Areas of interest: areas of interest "Linyi Dahua Automobile Sales and Service Limited Company"
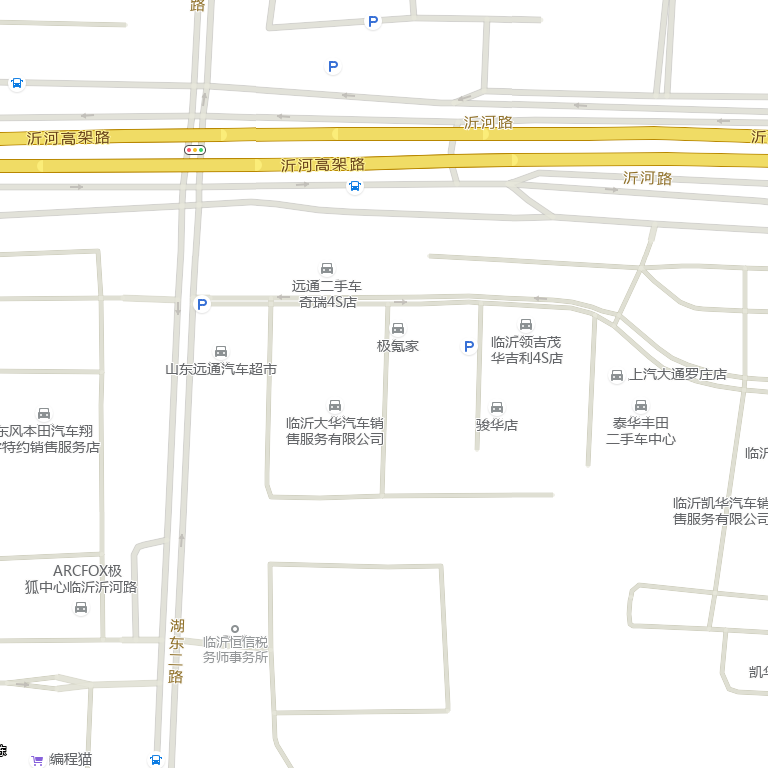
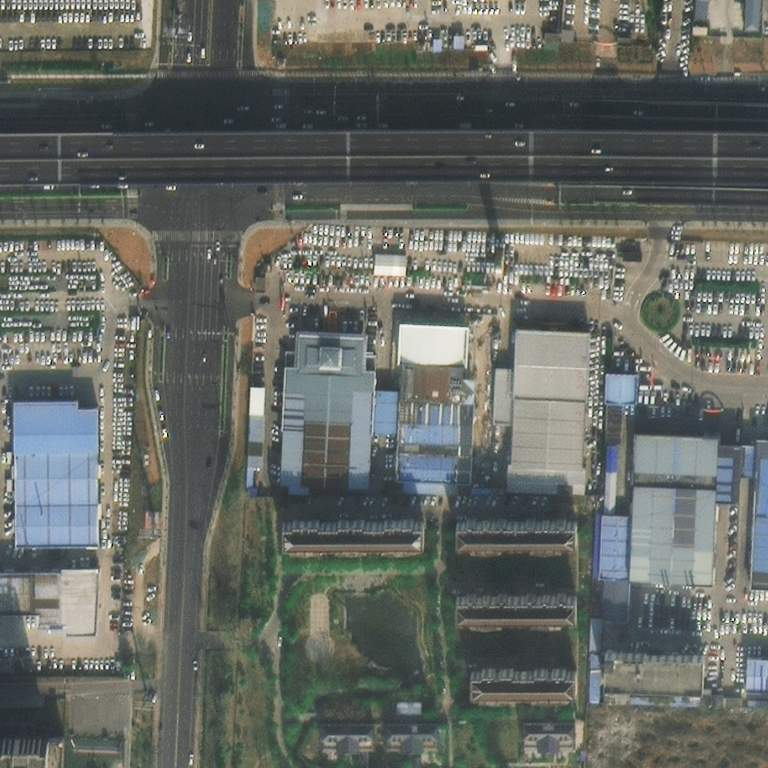